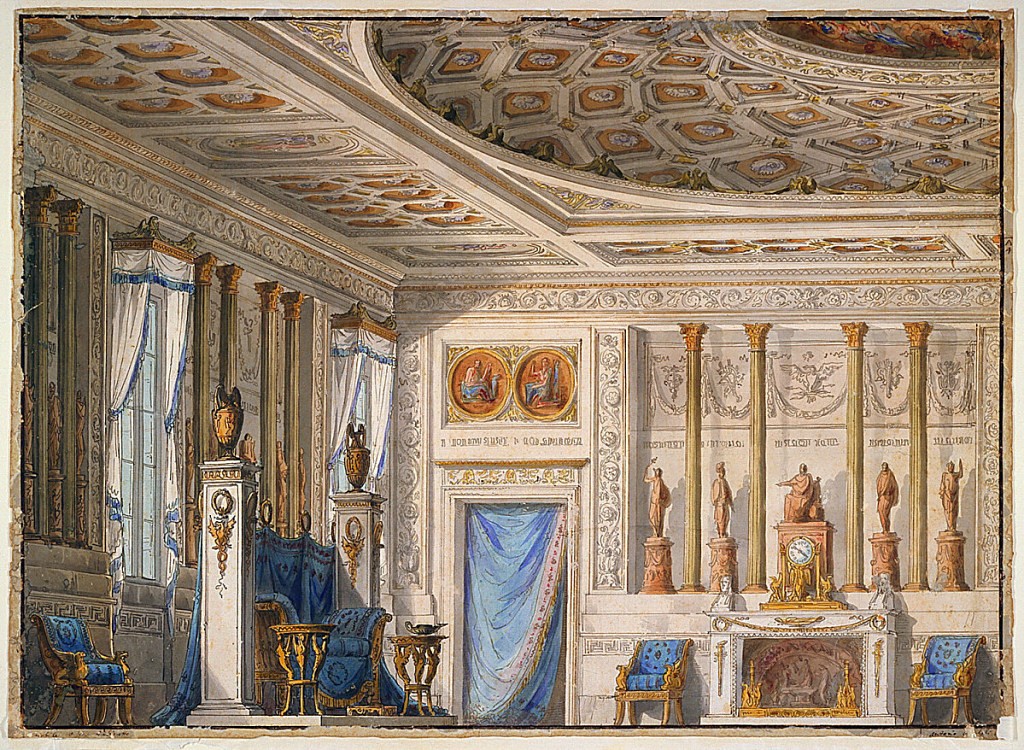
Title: Noble Interior: Stage Design for the Teatro Marsigli-Rossi in Bologna
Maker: Antonio Giuseppe Basoli, Italian, 1774–1843
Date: ca. 1810
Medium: Pen and gray ink, brush and watercolor over black chalk on white paper
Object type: Drawing
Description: Design for a stage set.  A richly furnished room in the classical style, with a fireplace and curtained door at the back.  A large divan and three smaller chairs with matching blue upholstery along the walls, coffered ceiling, and tall windows at the left.